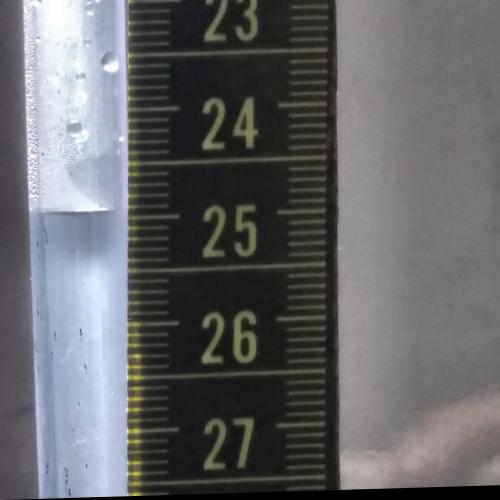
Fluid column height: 24.9 cm